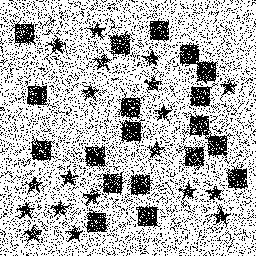
Squares: 19
Triangles: 0
Stars: 19
Total shapes: 38